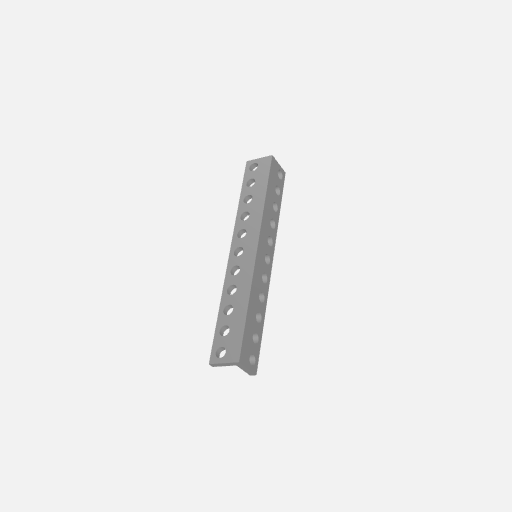
Part: LBeam11H